The image is an STFT spectrogram (time versus frequency) of a rolling-element bearing's vibration signal. Determine the bearing's health state. Answer with exactly one of: normal, inner_race, outer_race, ball.
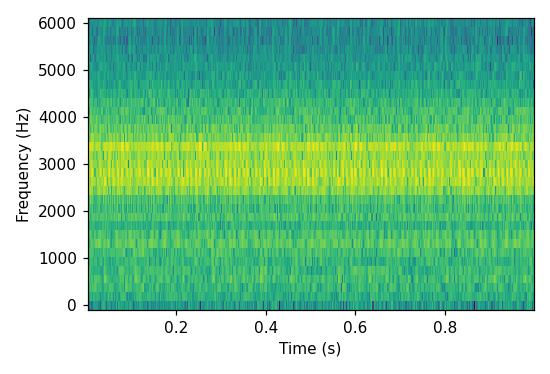
Answer: outer_race